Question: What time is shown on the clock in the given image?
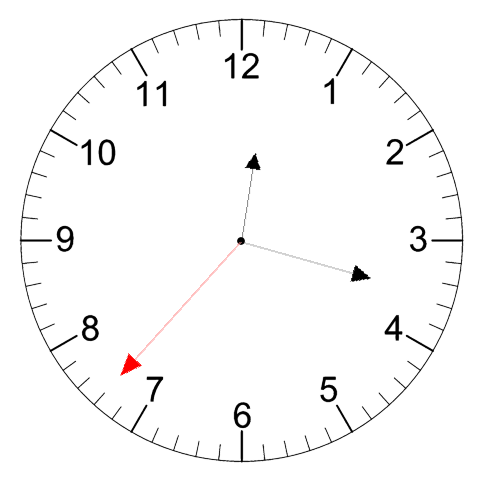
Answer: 12:17:37